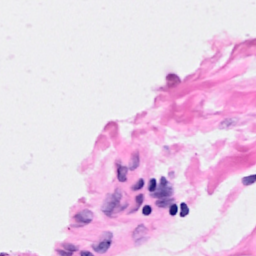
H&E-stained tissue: Breast